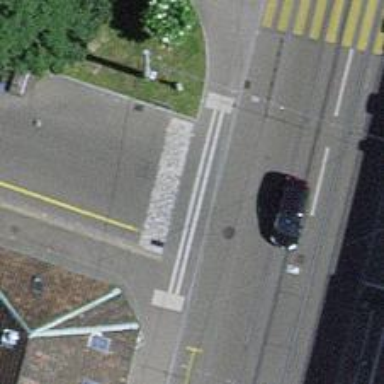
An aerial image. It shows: Marked crossing on the road.